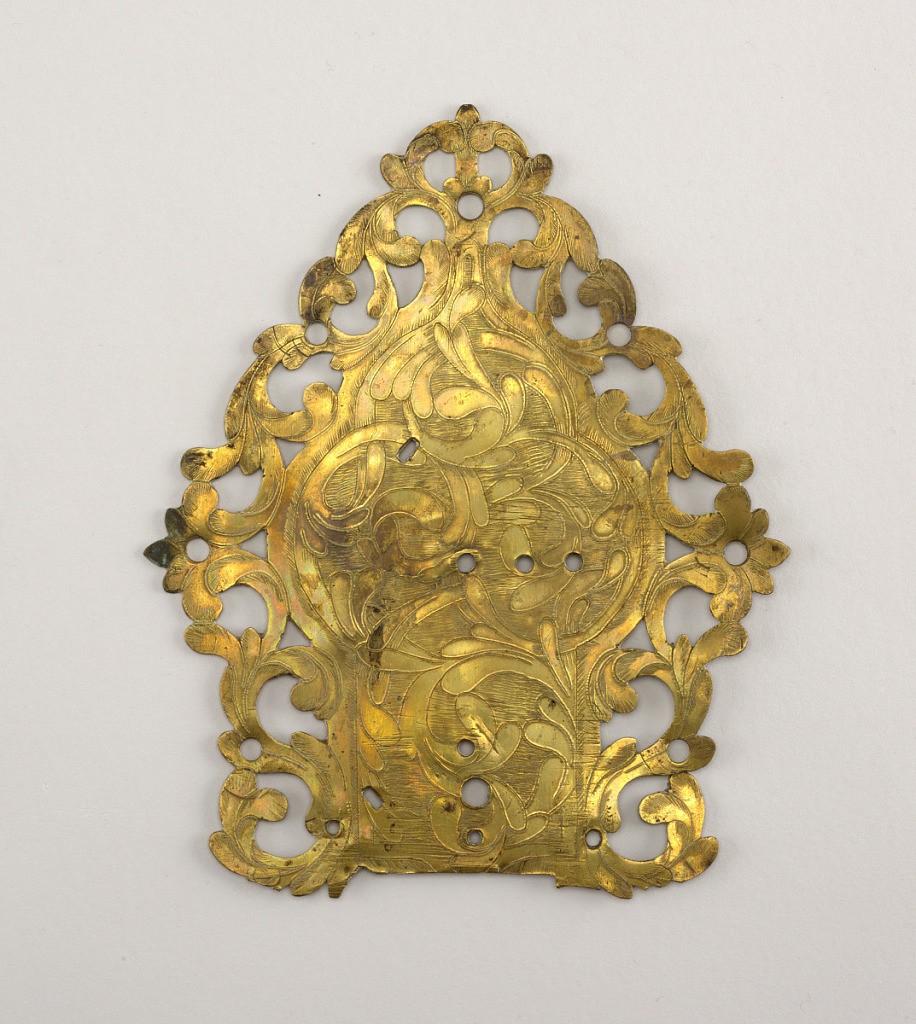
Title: Mount
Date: ca. 1700
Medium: Pierced and engraved brass
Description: Interlacing foliage motif.